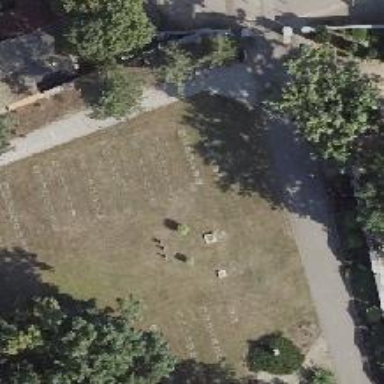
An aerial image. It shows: Historic war cemetery.